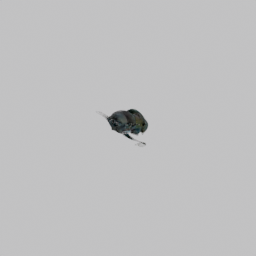
Label: animals